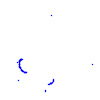
Particle: proton